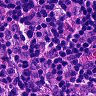
Metastatic tissue present: no